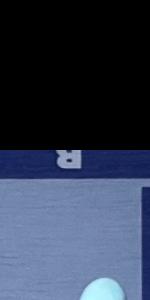
Label: Empty